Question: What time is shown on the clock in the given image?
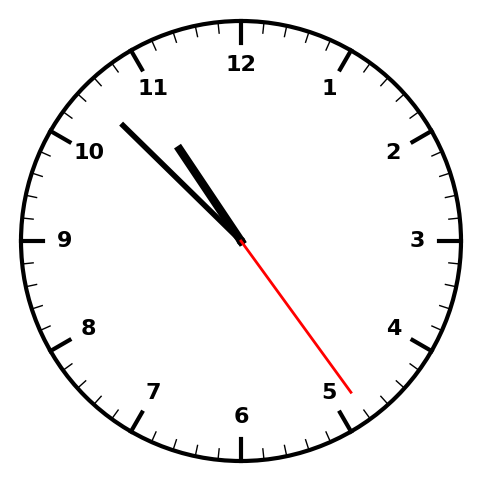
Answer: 10:52:24